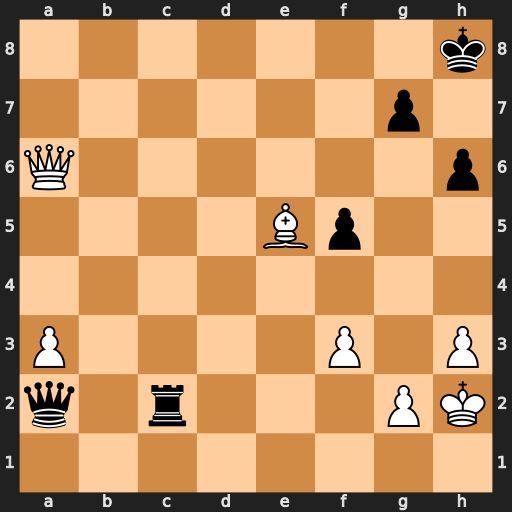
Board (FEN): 7k/6p1/Q6p/4Bp2/8/P4P1P/q1r3PK/8
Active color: w
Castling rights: -
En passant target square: -
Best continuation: Qxh6+ Kg8 Qxg7#